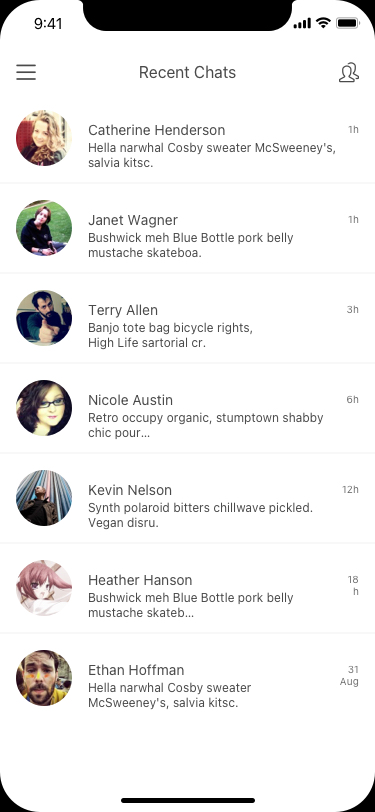
Text in this UI design:
Catherine Henderson
1h
Hella narwhal Cosby sweater McSweeney's,
salvia kitsc.
Janet Wagner
1h
Bushwick meh Blue Bottle pork belly
mustache skateboa.
Terry Allen
3h
Banjo tote bag bicycle rights,
High Life sartorial cr.
Nicole Austin
6h
Retro occupy organic, stumptown shabby
chic pour…
Kevin Nelson
12h
Synth polaroid bitters chillwave pickled.
Vegan disru.
Heather Hanson
18h
Bushwick meh Blue Bottle pork belly
mustache skateb…
Ethan Hoffman
31 Aug
Hella narwhal Cosby sweater
McSweeney's, salvia kitsc.
Recent Chats